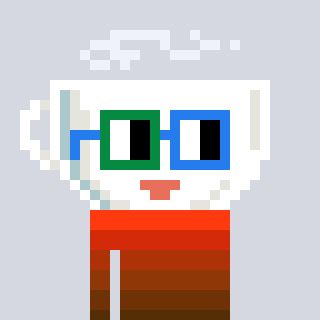
a pixel art character with square green and blue glasses, a mug-shaped head and a grayscale-colored body on a cool background